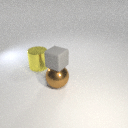
large brown metal sphere to the right of large yellow metal cylinder